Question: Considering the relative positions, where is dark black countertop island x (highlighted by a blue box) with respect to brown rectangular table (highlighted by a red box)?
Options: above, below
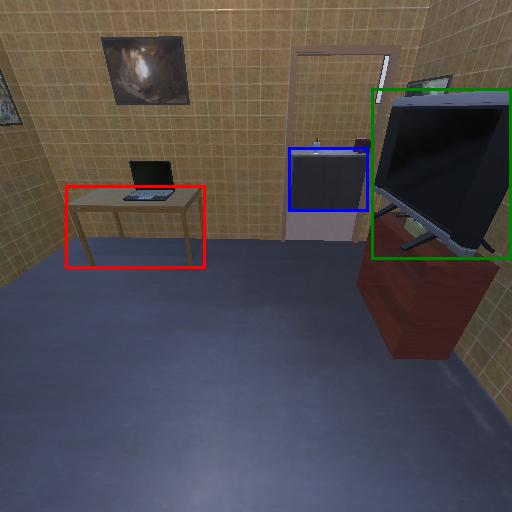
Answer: above